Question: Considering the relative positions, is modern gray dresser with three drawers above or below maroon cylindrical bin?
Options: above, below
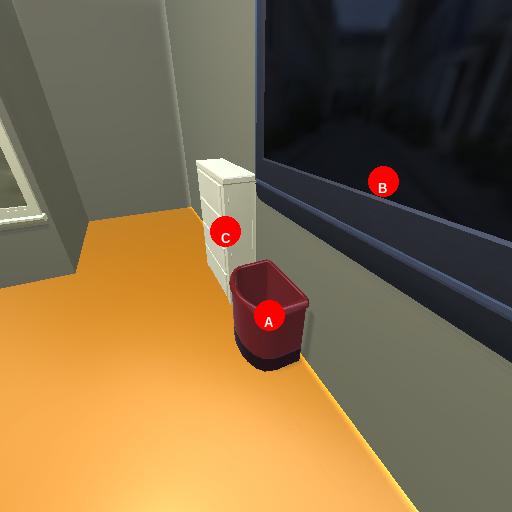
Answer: above